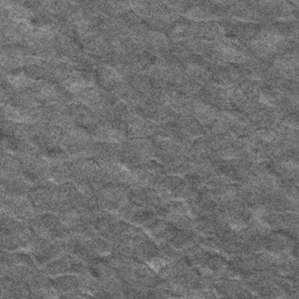
Label: frost